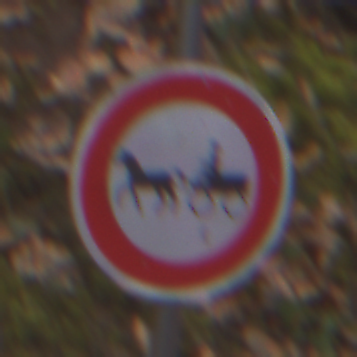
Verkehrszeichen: VerbotGespannfuhrwerke
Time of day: Midday
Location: Outdoor (Nature)
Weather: Overcast
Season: Autumn
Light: Natural